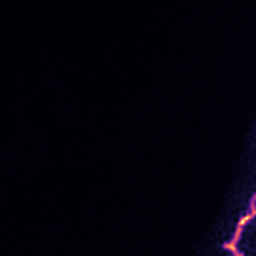
Label: Super-resolution ER image